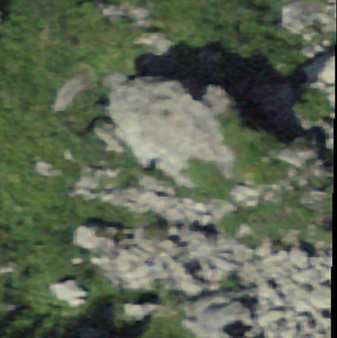
Label: bouldering_area